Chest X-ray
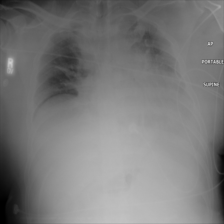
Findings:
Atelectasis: negative
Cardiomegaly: negative
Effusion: negative
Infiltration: positive
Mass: negative
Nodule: negative
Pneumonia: negative
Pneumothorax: negative
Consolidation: negative
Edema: negative
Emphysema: negative
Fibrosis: negative
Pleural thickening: negative
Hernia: negative